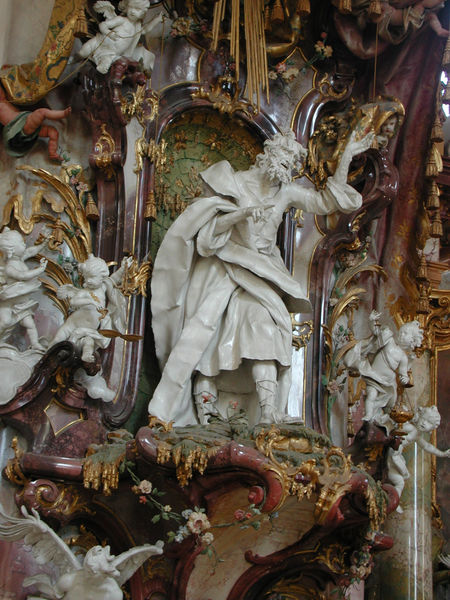
Titel: Der Prophet Ezechiel
Künstler: Johann Joseph Christian
Standort: Reutlingen, Kloster Zwiefalten (EU - D - BW)
Schlagwörter: gott, mann, vogel, weiß, grün, bewegung, blumen, geste, marmor, säulen, rose, rot, bart, barock, rahmen, stein, innenraum, kirche, figur, gewand, gold, rokoko, engel, skulptur, statue, farbig, detail, kontrapost, monumental, foto, nische, vergoldet, religion, dom, reduktion, altar, schnörkel, kanzel, christlich, dramatik, kirchenraum, heiliger, putten, guss, putti, petrus, prophet, kolossal, kollosal, satue, ausgestaltung